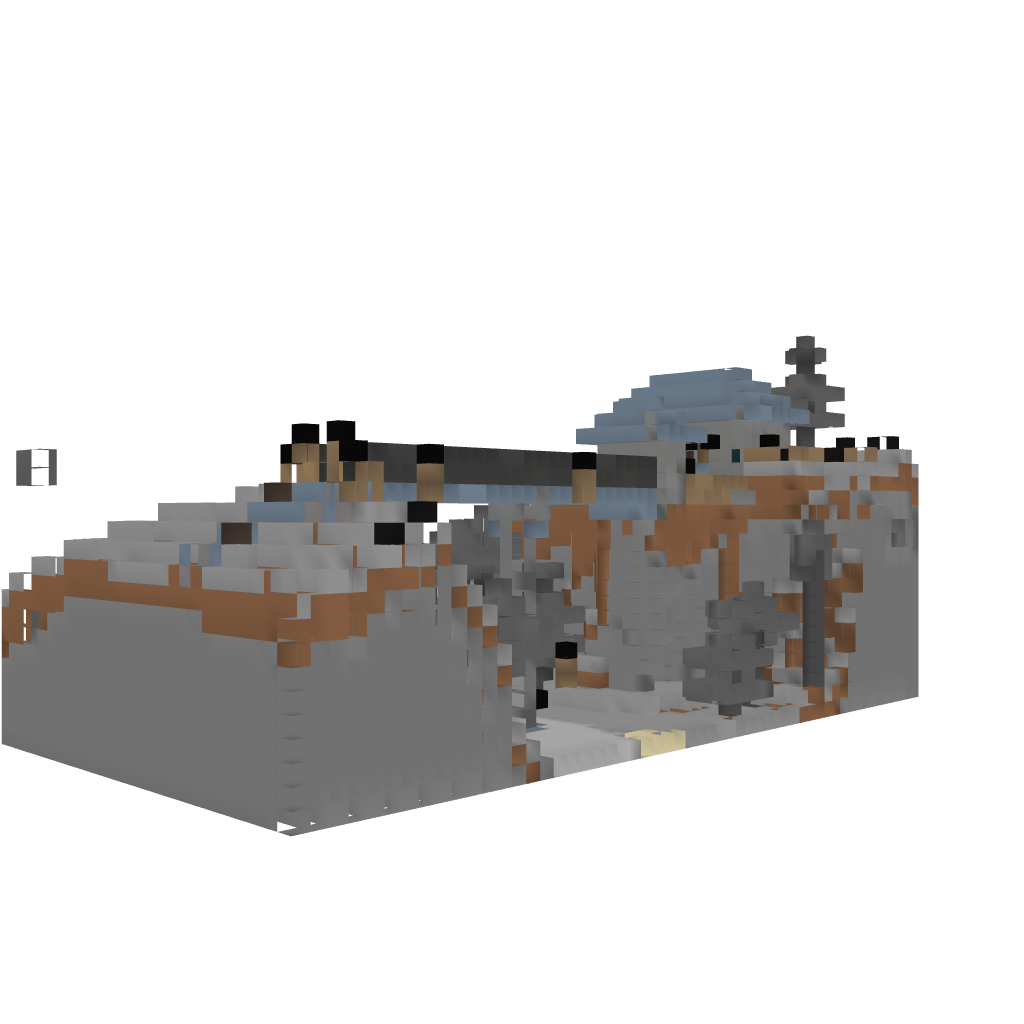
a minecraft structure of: Kilom Bridge